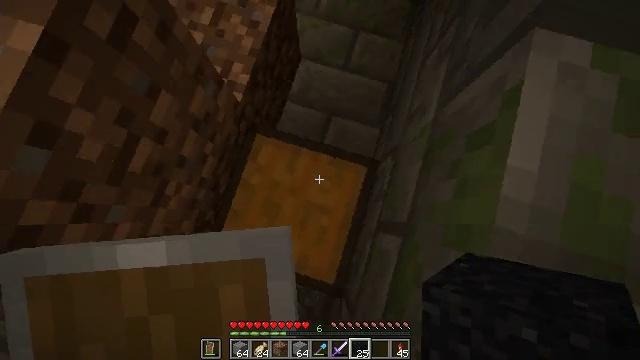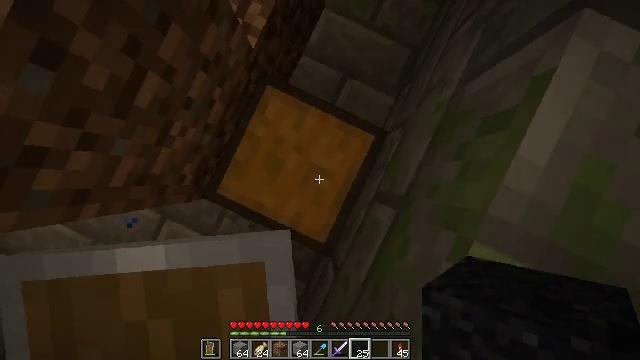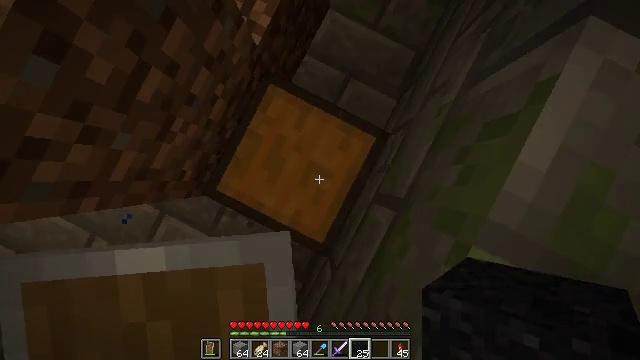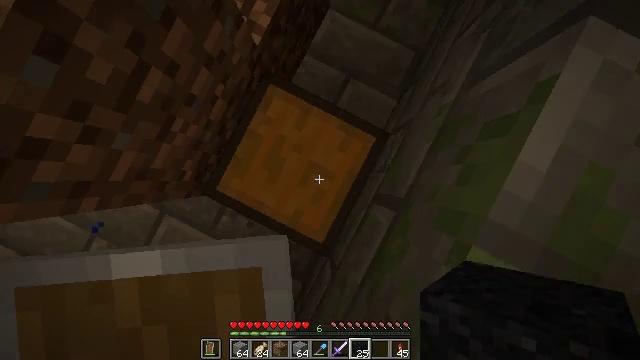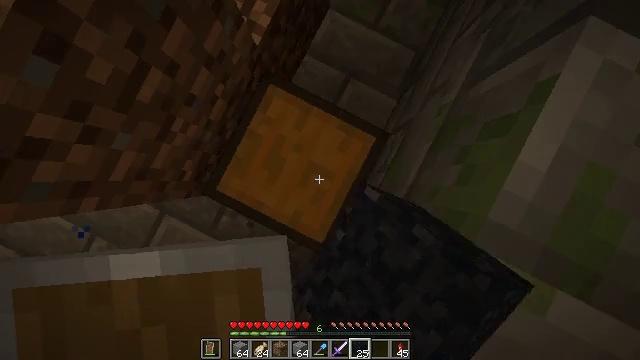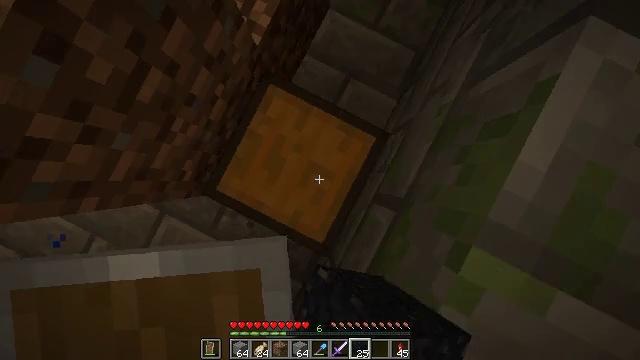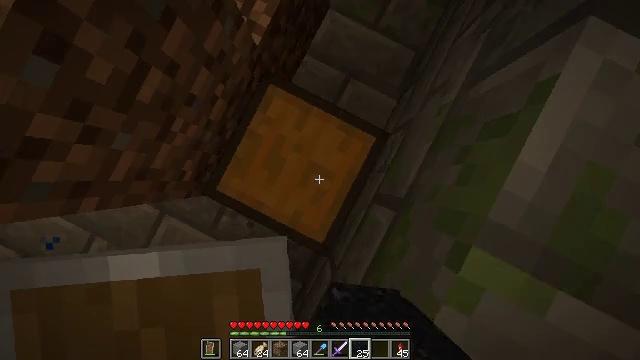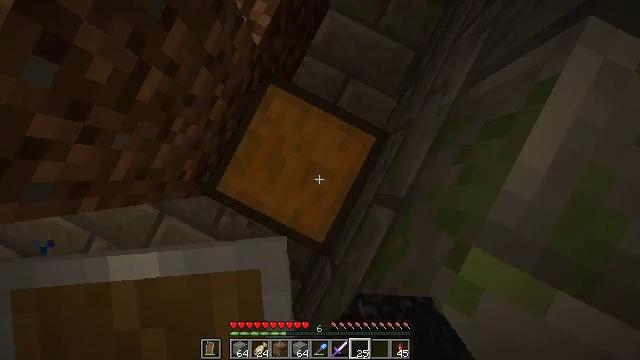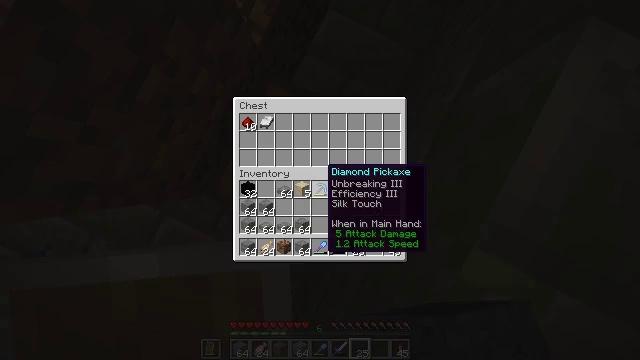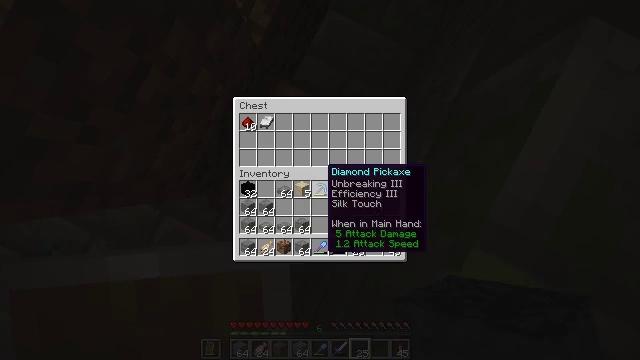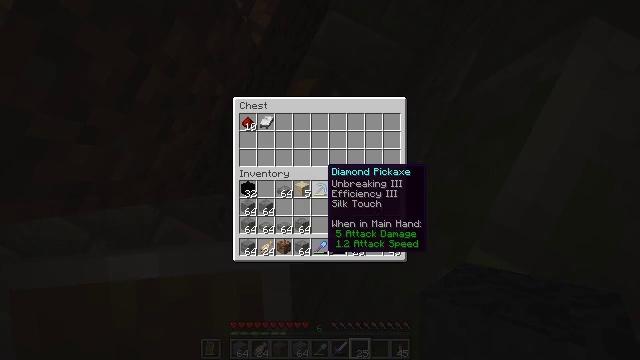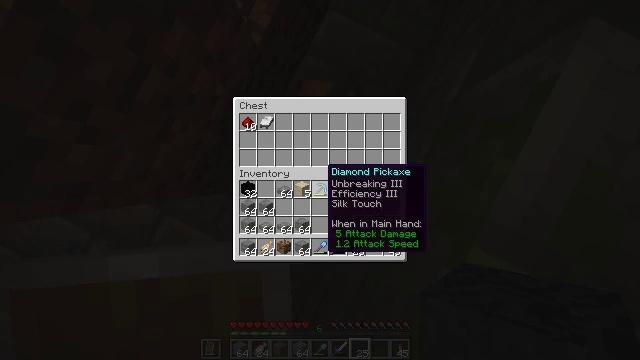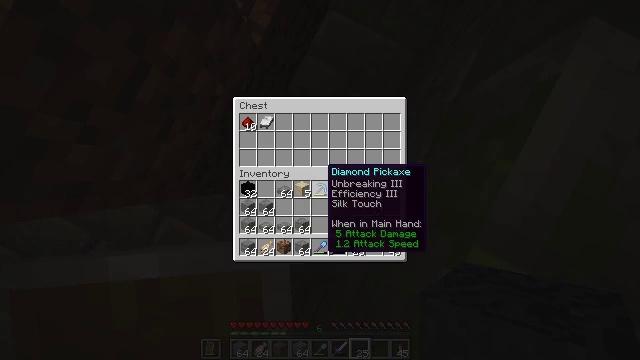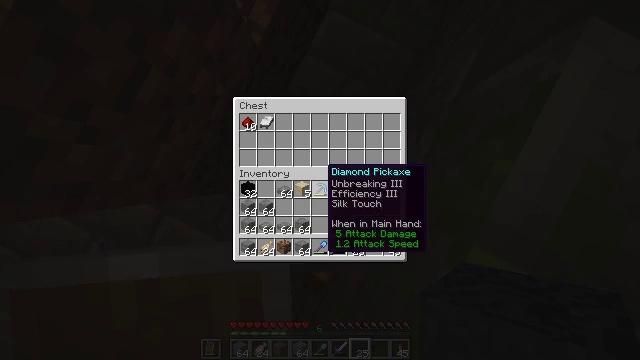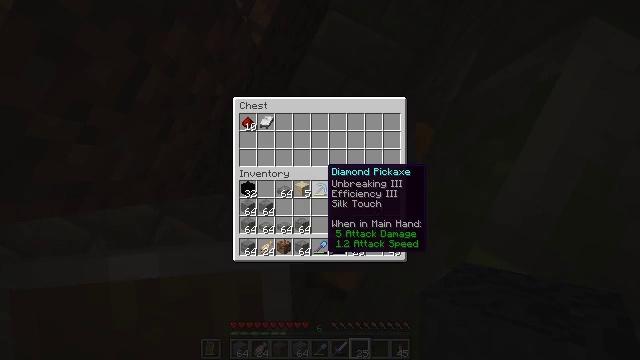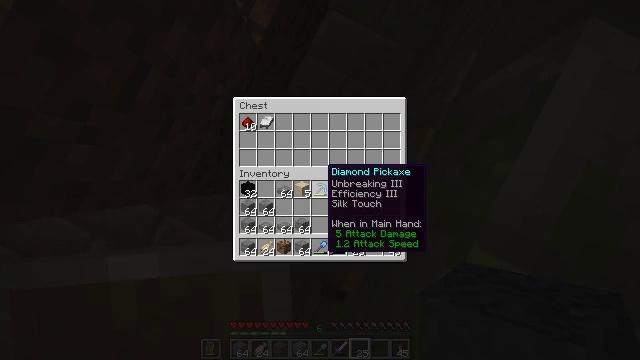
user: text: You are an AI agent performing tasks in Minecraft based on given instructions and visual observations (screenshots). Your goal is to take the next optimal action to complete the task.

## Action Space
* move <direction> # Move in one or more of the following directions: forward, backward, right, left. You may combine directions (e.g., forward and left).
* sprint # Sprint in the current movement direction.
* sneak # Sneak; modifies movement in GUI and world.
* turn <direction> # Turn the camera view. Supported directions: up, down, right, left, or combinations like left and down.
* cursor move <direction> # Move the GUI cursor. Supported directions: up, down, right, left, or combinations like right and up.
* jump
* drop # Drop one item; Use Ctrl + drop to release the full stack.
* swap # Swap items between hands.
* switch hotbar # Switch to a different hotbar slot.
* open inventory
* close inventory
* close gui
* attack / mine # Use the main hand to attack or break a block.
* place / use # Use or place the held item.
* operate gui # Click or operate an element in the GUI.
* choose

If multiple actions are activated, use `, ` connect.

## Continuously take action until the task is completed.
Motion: motion action
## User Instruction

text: Harvest black concrete powder.
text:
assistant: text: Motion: turn left and down
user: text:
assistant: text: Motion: turn left and down
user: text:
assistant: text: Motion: use / place
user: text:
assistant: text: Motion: use / place
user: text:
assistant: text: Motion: use / place
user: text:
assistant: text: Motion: no_op
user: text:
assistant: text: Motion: no_op
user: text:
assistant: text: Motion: open gui
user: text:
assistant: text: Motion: no_op
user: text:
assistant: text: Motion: no_op
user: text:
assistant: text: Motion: no_op
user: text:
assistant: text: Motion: no_op
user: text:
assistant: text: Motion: no_op
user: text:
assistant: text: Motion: no_op
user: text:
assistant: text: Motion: no_op
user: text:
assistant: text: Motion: no_op
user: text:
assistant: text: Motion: no_op
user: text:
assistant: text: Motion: no_op
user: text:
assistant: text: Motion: no_op
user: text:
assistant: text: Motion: cursor move left and up
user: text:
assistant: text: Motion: cursor move left and up
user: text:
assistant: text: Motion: no_op
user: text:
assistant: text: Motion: close gui
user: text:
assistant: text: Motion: turn right and up, open inventory
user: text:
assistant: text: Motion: turn right and up
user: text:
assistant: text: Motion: no_op
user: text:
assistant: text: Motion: no_op
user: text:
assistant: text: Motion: no_op
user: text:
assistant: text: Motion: no_op
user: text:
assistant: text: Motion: turn right and up